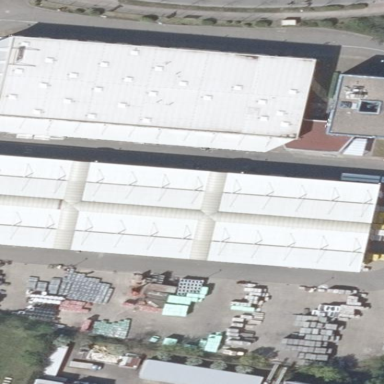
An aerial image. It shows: Commercial building.